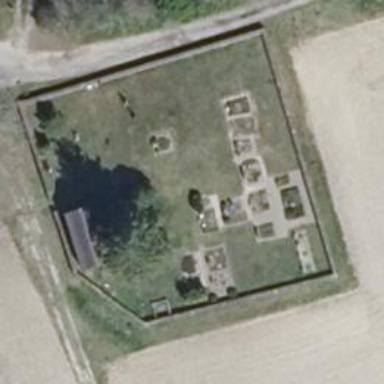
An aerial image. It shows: Cemetery.